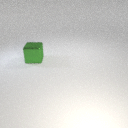
large green metal cube